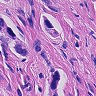
Metastatic tissue present: yes